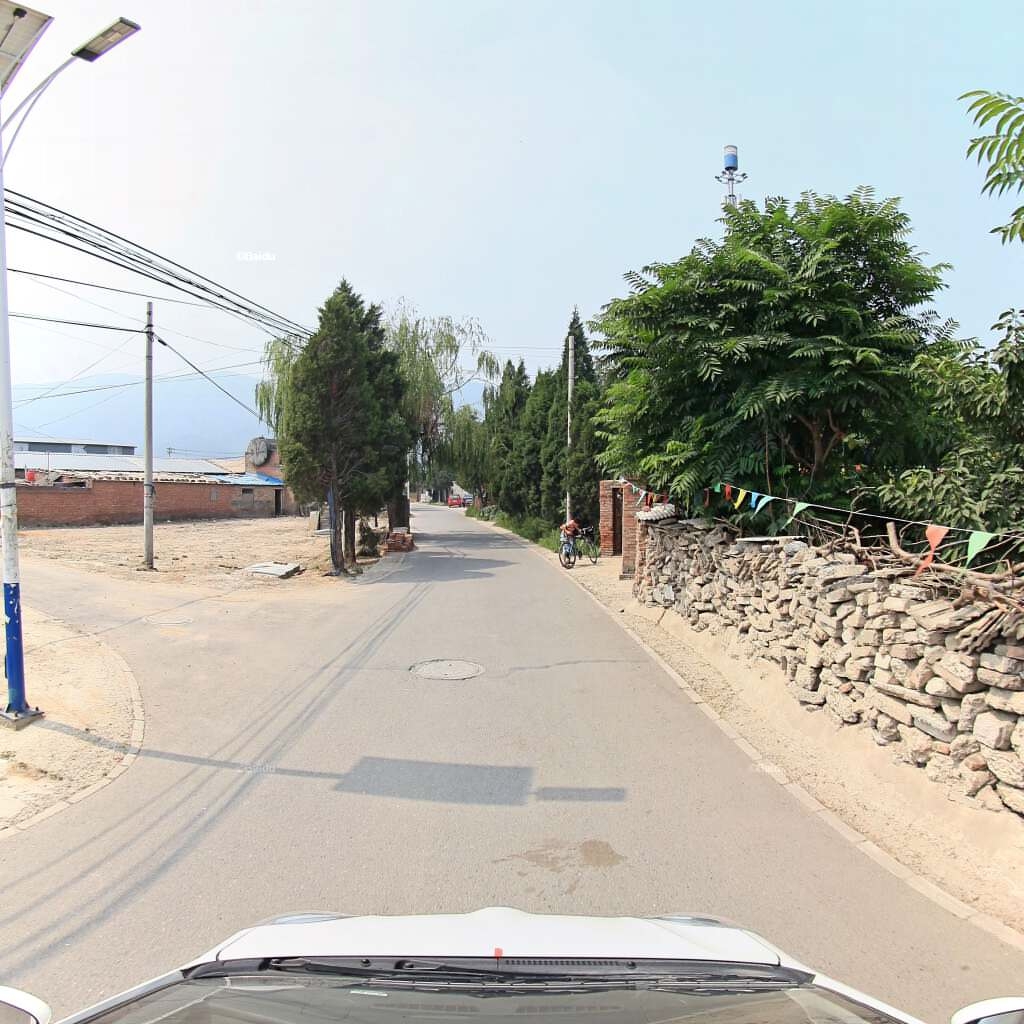
Region: Haidian
Road damage annotations: transverse crack, transverse crack, manhole cover, manhole cover